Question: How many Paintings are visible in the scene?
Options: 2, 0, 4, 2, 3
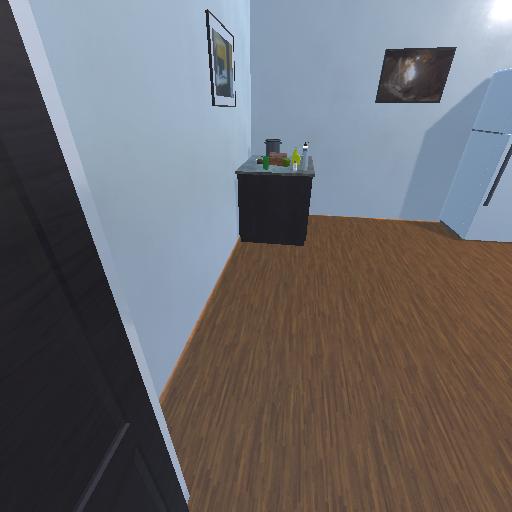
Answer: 2